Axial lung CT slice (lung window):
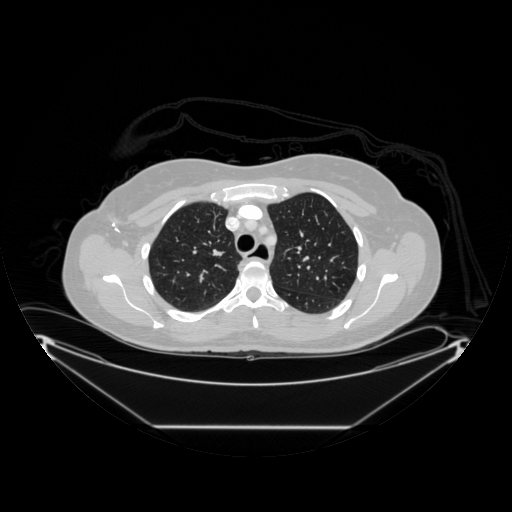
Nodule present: no